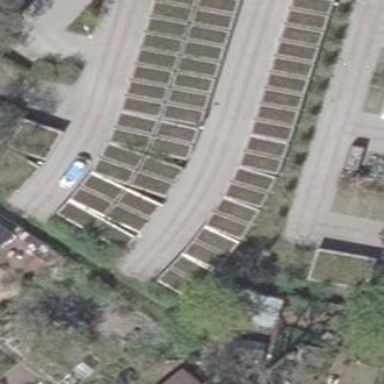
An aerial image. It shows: Garage building.